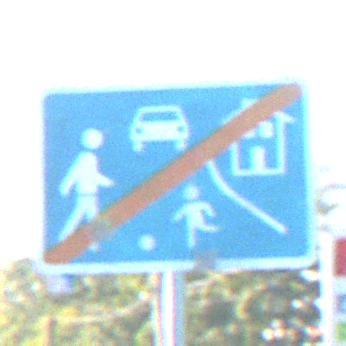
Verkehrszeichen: EndeVerkehrsberuhigterBereich
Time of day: MorningAfternoon
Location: Outdoor (Urban)
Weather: Clear
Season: NotSpecified
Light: Natural